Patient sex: M
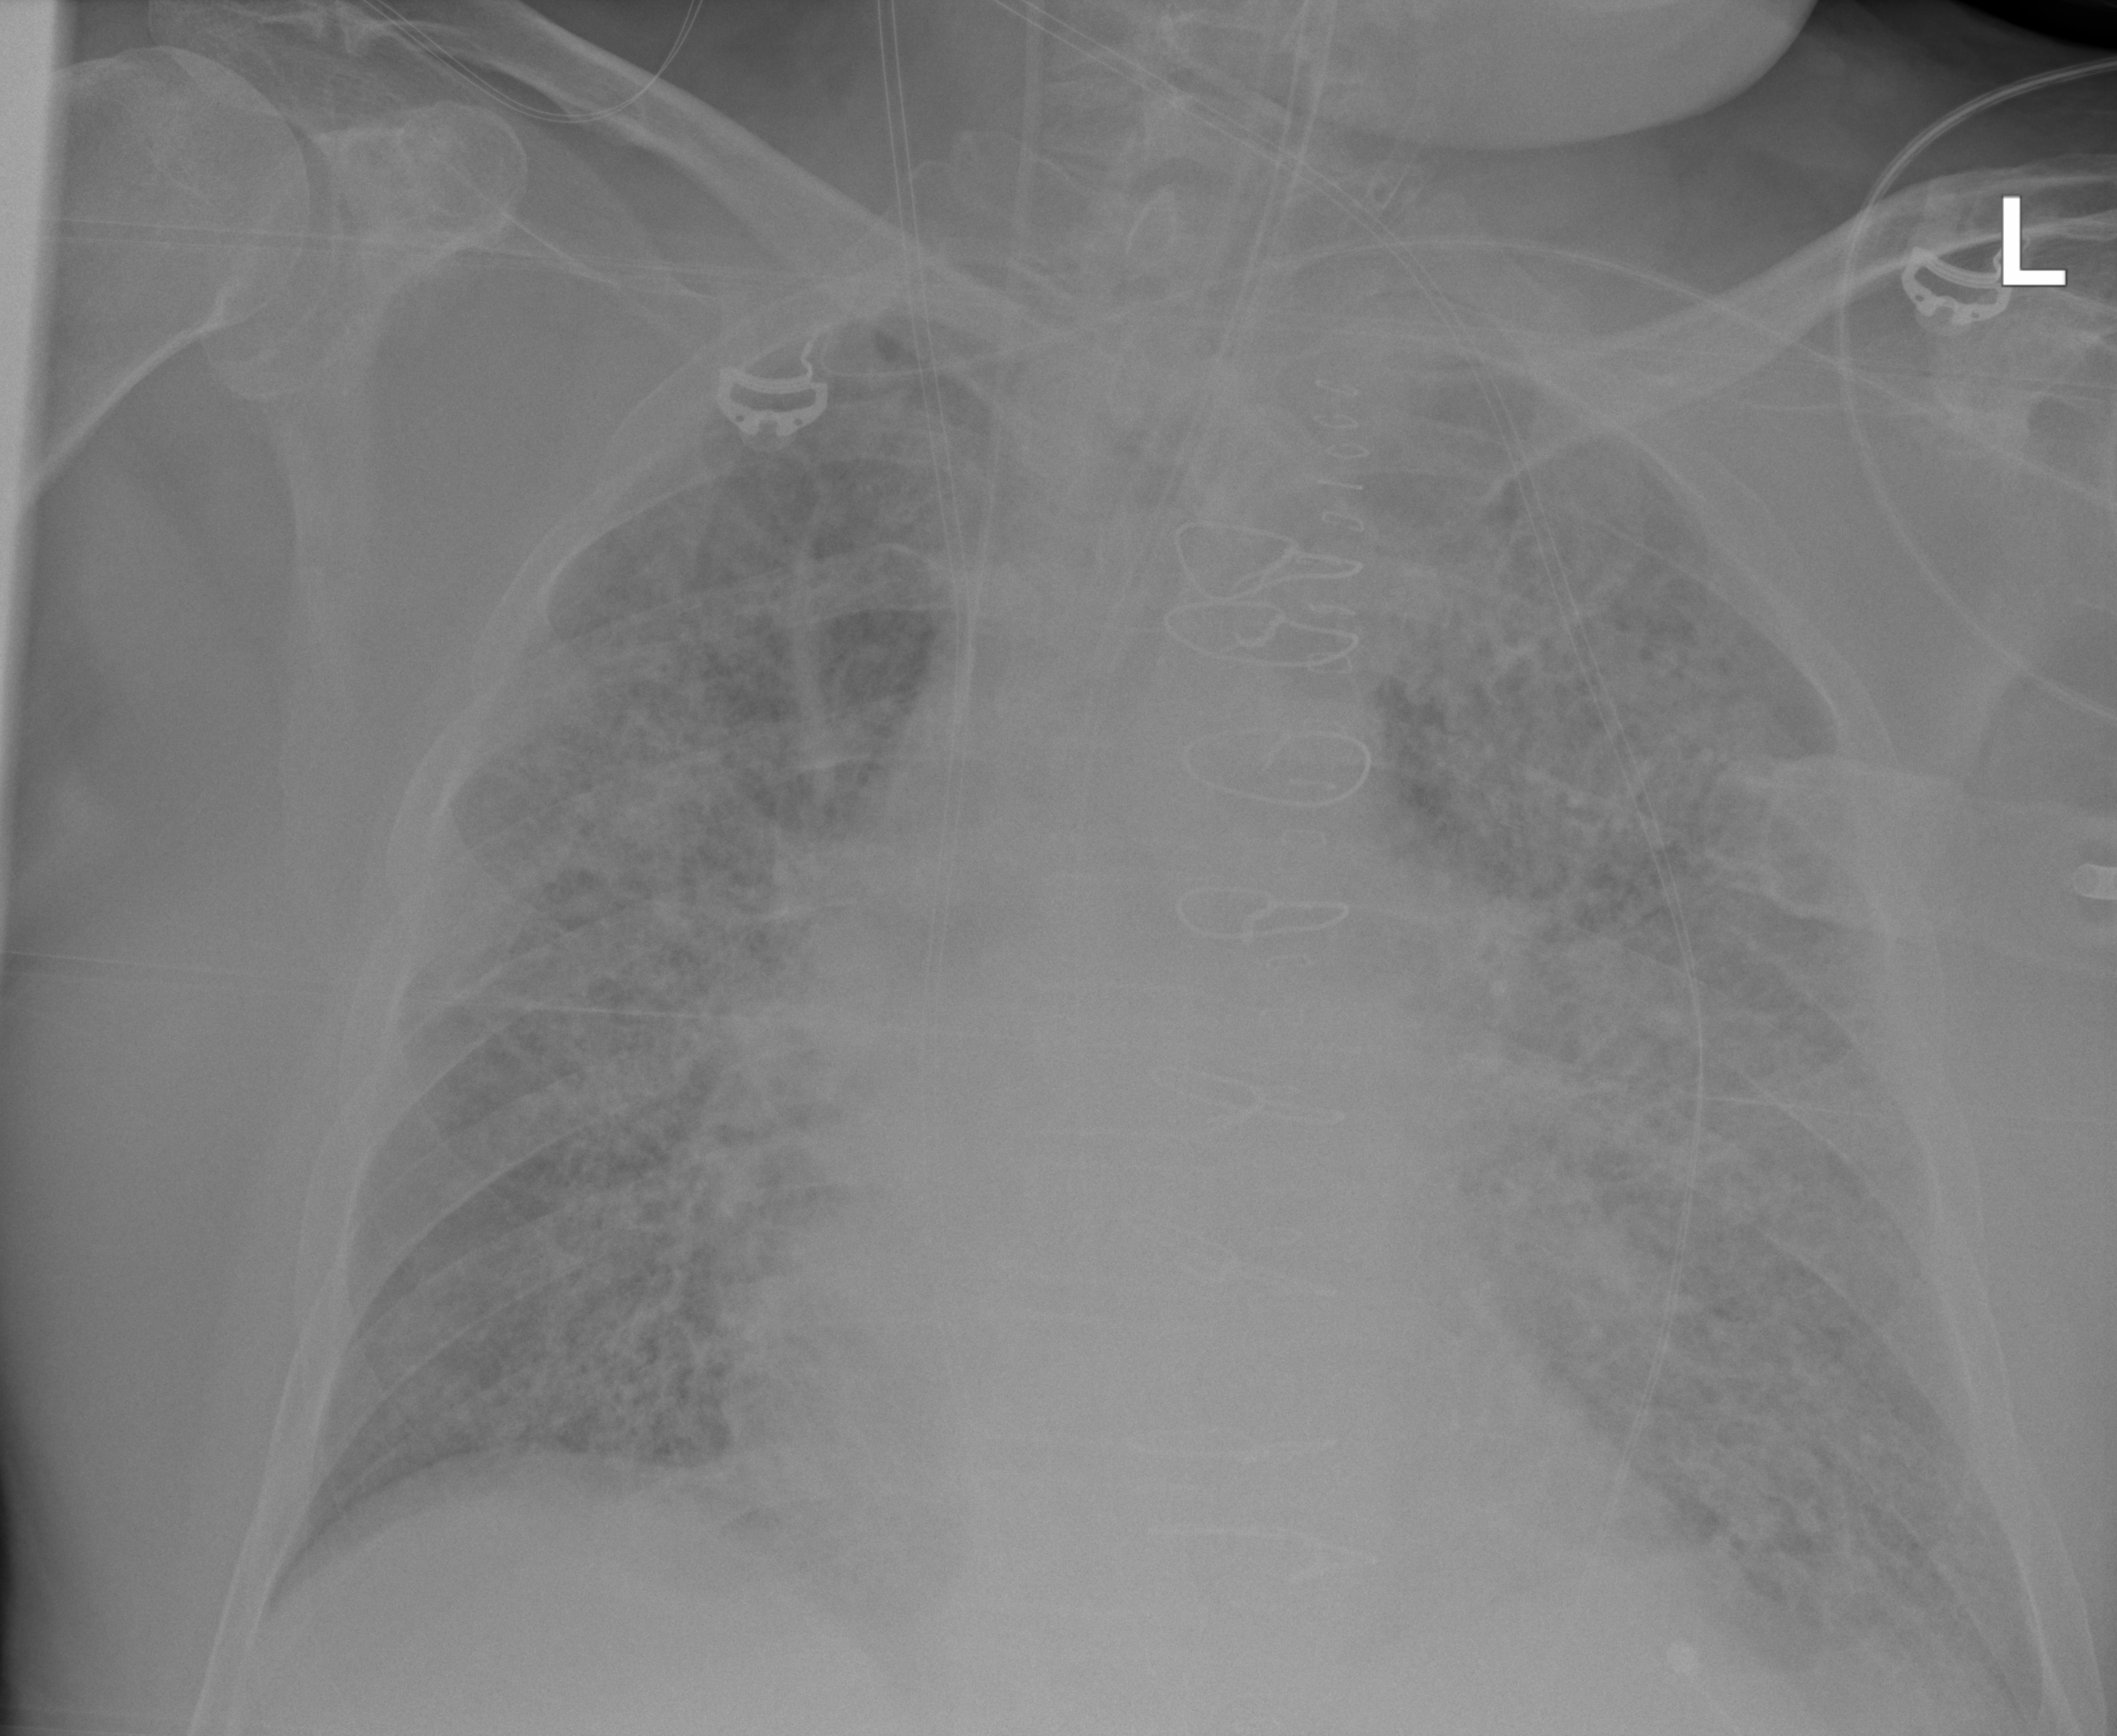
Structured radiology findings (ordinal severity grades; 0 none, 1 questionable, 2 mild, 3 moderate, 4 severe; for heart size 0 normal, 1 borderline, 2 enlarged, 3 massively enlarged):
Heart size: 2
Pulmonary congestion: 2
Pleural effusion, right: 0
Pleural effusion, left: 2
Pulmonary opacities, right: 3
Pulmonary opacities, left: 3
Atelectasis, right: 0
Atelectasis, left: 2